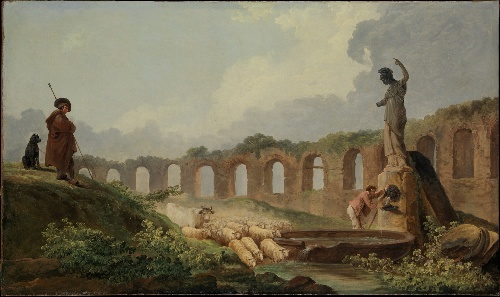
Title: Aqueduct in Ruins
Artist: Hubert Robert
Artist bio: French, Paris 1733–1808 Paris
Object type: Painting, overdoor
Classification: Paintings
Medium: Oil on canvas
Dimensions: 32 1/8 x 54 1/8 in. (81.6 x 137.5 cm)
Department: European Paintings
Credit line: Gift of J. Pierpont Morgan, 1906
Accession year: 1907
Repository: Metropolitan Museum of Art, New York, NY
Tags: Ruins|Men|Cows|Dogs|Sheep|Aqueducts